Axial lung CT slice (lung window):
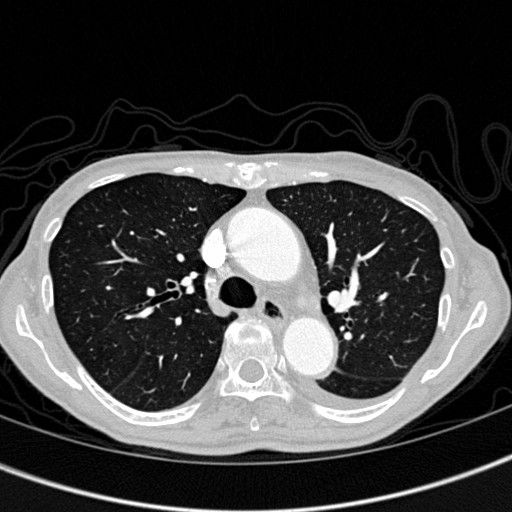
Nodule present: no